Question: I have a grid with data bound on it. When a certain field contains an invalid time (00:00:00), the validation fails and the grid should show a red border.
This works fine and when validating the individual field, the validation works perfectly. In the grid however, sometimes it does not display the red border, even though the value is exactly the same and the validation fails:

As you see, the middle rowd isplays the red border, while the others don't. The 2 values are exactly the same in the database.
Any idea what could be causing this?
Note: it has nothing to do with the different colors on the different rows. This seems to happen at random rows.
Grid:
'''
<DataGrid x:Name="DataGrid1" SelectionMode="Single" ItemsSource="{Binding Rides, NotifyOnValidationError=true}" Height="350" AutoGenerateColumns="False" IsReadOnly="True" CanUserSortColumns="True" SelectedItem="{Binding SelectedRide}" Margin="0,0,0.4,0" >
<DataGrid.RowValidationRules>
<DataErrorValidationRule ValidatesOnTargetUpdated="False" />
</DataGrid.RowValidationRules>
<DataGrid.Columns>
//columns
<DataGridTemplateColumn>
<DataGridTemplateColumn.CellTemplate>
<DataTemplate>
<StackPanel Orientation="Vertical">
//button
</StackPanel>
</DataTemplate>
</DataGridTemplateColumn.CellTemplate>
</DataGridTemplateColumn>
</DataGrid.Columns>
</DataGrid>
'''
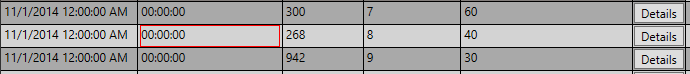
Answer: Why did you set
ValidatesOnTargetUpdated="False"?
This way, the validation maybe only triggered by changes after initializing the grid.
<URL>
If I understand you correctly, you expect also initial errors to be validated, so you should set this property True.